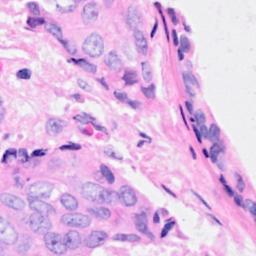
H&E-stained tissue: Breast